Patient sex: M
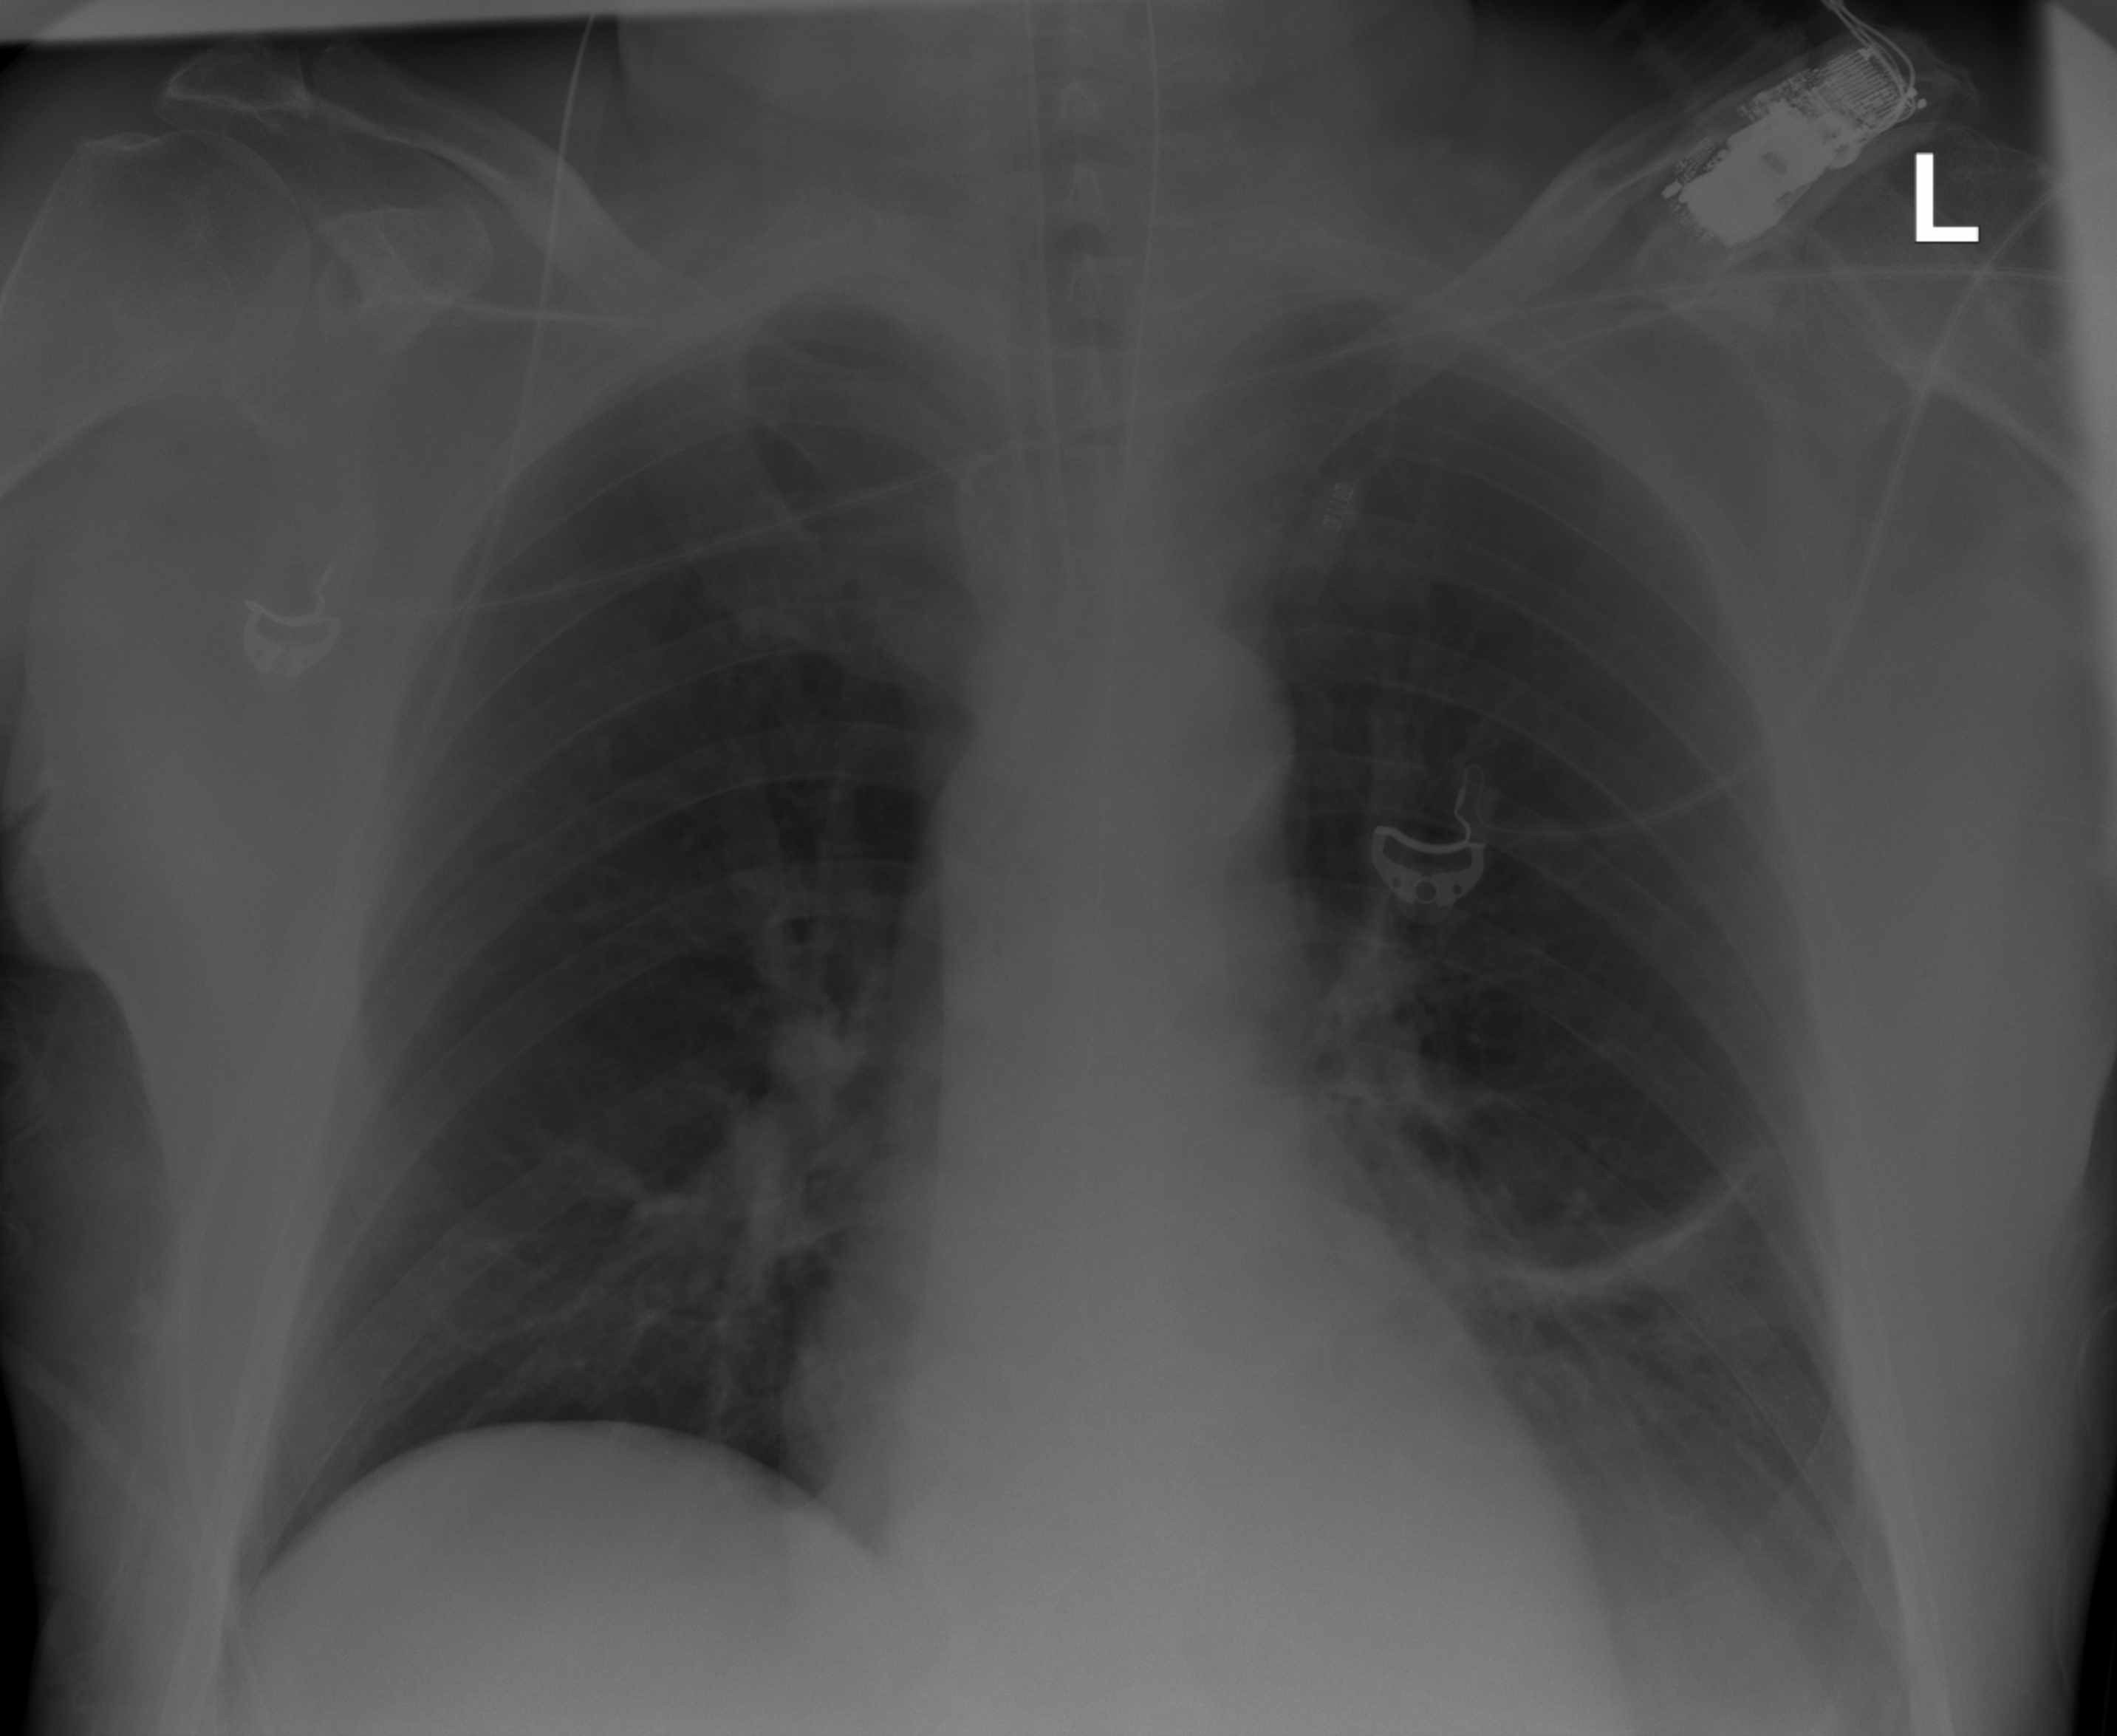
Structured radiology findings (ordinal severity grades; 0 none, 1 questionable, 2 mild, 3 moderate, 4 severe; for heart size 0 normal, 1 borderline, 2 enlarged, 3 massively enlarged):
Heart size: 0
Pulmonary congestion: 0
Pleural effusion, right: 0
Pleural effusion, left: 1
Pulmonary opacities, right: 0
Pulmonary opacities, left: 3
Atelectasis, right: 0
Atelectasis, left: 2